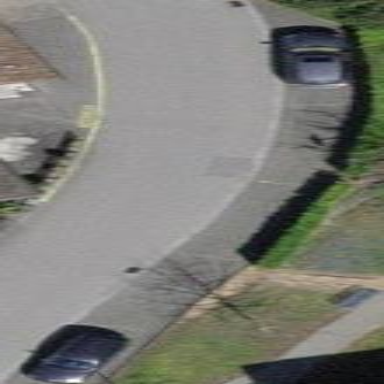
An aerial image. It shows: Parking area with surface.